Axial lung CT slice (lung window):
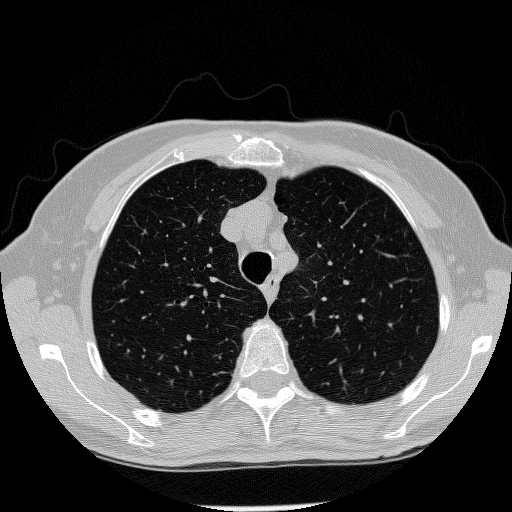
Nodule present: no